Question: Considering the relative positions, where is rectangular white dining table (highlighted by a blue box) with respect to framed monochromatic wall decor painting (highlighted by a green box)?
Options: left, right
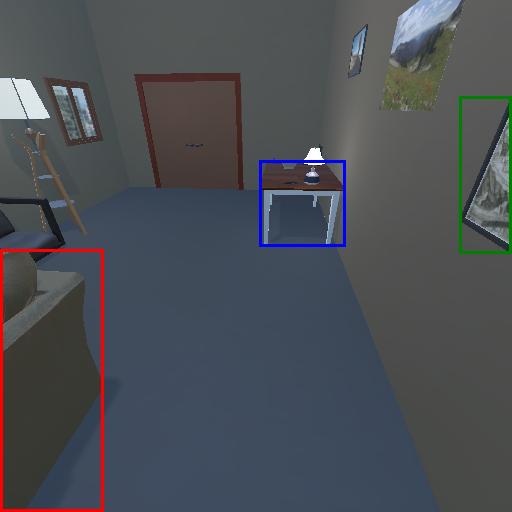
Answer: left